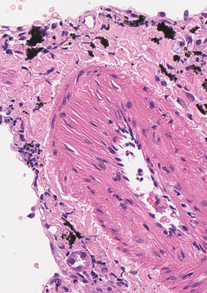
Tumor epithelial tissue: no
Tumor-associated stroma tissue: yes
Normal tissue: no